Field crop: maize
Growth stage: 1
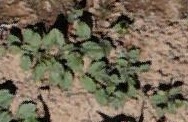
Species: convolvulus